Question: As I understand it, a class should take precedence in styles over the element styles. I've tried to style 'button', 'input[type=button]', and 'input[type=submit]' and noticed that with the 'input' ('button' and 'submit'), the 'border' style from the element would take precedence over the 'border' style for the class. I did not notice this behaviour, however, on the 'button' element.
Here's <URL> demonstrating the situation:
'''
<!DOCTYPE html>
<html>
<head>
<title>Page Title</title>
<style>
input[type=button], button {
border: none;
}
.class {
border: 1px solid red;
}
</style>
</head>
<body>
<input type="button" class="class" value="With class" />
<input type="button" value="Without class" />
<button class="class">With class</button>
</body>
</html>
'''
The above renders like this:

I've noticed the same behaviour in Safari, Firefox, and Chrome.
Am I doing something wrong? Have I misunderstood specificity in this case? Is this specific to 'border' only?
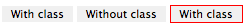
Answer: You're not comparing apples to apples. Attribute selectors have a specificity of '0,1,0' just like classes. However, element selectors have a specificity of '0,0,1', which makes your first selector of 'input[type="button"]' have a specificity of '0,1,1' which is greater than '0,1,0'.
<URL>
If you wanted them both to have the same specificity, you should use:
'''
input.class
input[type="button"]
'''
-or-
'''
.class
[type="button"]
'''